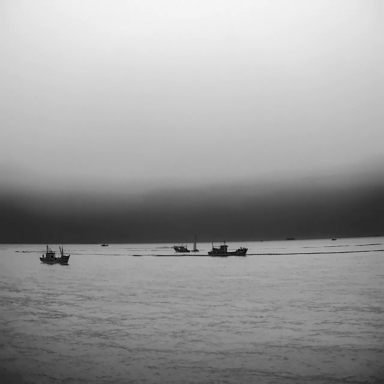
There are six objects shown in the infrared image, including a sailboat, and five bulk_carriers.